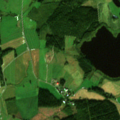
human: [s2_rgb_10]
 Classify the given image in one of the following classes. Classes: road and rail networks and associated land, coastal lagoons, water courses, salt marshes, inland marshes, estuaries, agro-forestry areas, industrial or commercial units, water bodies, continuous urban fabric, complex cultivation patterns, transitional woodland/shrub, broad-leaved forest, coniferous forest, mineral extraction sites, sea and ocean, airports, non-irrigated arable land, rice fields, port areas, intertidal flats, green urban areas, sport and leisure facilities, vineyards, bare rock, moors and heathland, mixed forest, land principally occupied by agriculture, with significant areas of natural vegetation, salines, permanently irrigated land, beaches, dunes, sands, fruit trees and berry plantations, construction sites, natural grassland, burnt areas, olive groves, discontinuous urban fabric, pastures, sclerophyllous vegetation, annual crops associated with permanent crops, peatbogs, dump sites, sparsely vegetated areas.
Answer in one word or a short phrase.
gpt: non-irrigated arable land, land principally occupied by agriculture, with significant areas of natural vegetation, mixed forest, water bodies